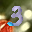
Label: 3